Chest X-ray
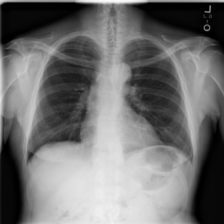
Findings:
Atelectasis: negative
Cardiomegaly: negative
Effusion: negative
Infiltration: negative
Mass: negative
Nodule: negative
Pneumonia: negative
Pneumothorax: negative
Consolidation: negative
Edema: negative
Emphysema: negative
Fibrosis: negative
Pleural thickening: negative
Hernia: negative